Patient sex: M
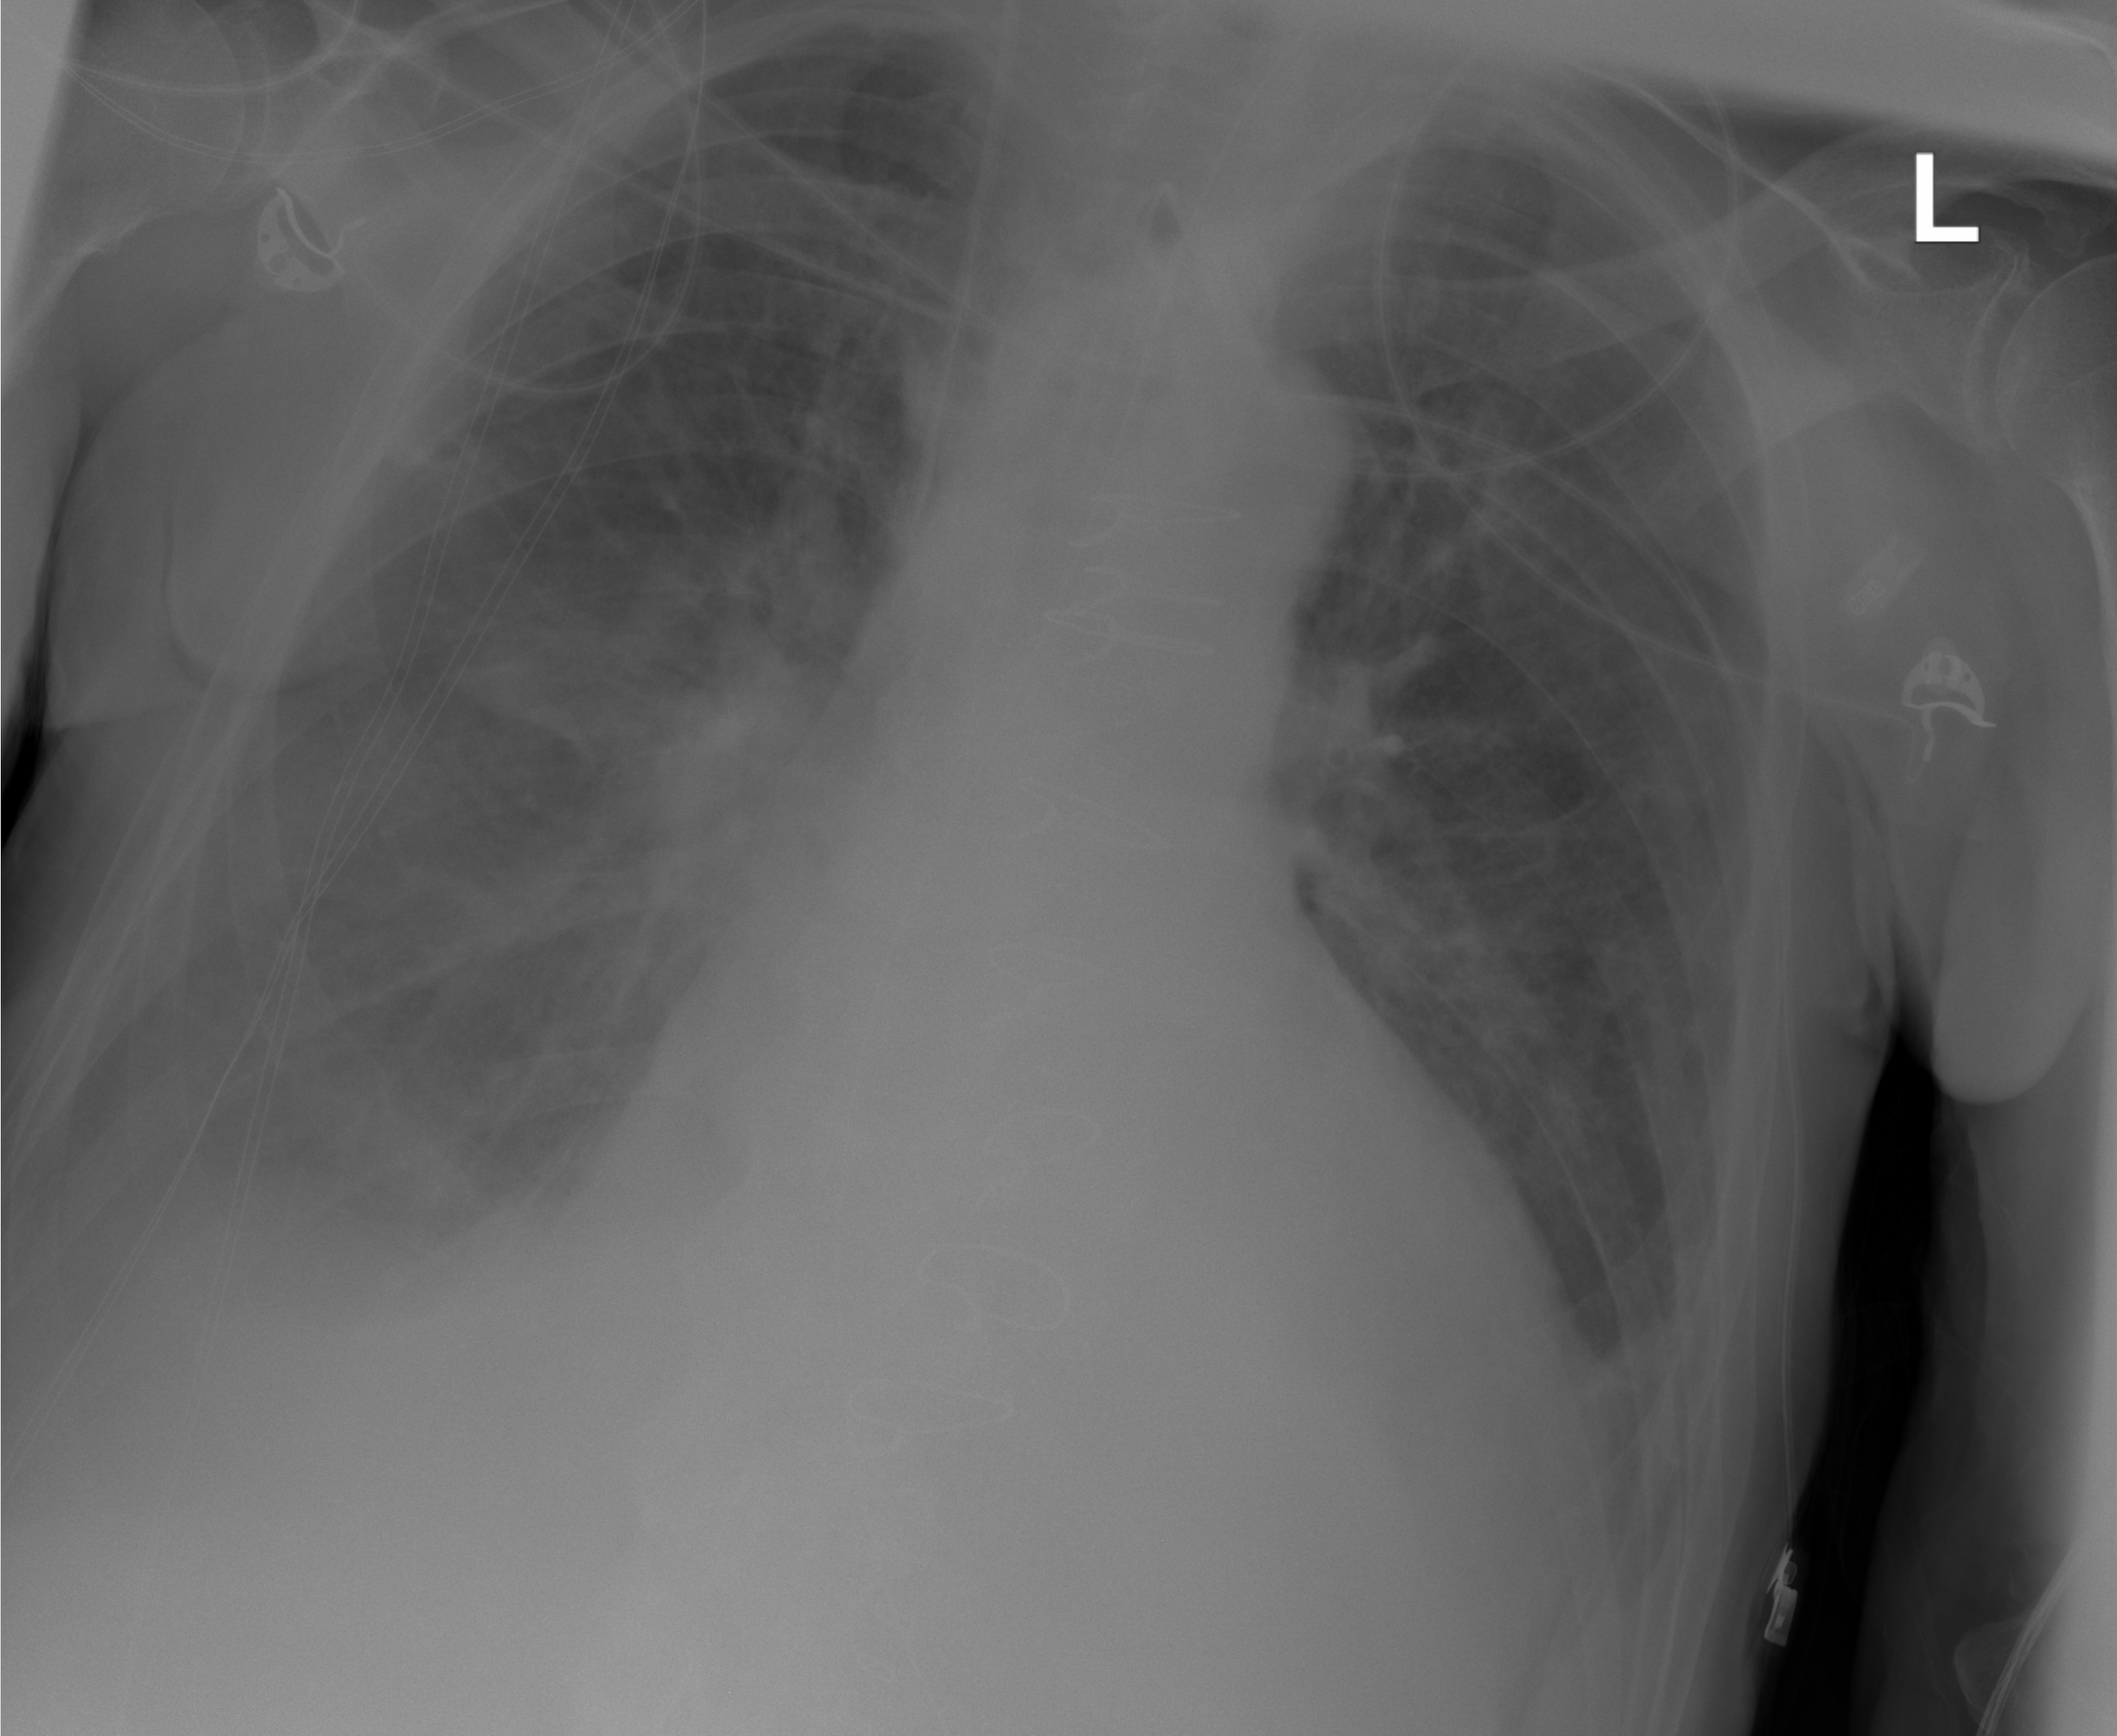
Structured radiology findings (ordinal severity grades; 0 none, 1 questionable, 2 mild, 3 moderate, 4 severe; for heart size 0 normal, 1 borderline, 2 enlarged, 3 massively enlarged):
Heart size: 2
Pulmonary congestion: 0
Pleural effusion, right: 2
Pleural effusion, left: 0
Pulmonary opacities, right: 0
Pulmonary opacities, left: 0
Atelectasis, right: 2
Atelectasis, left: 2